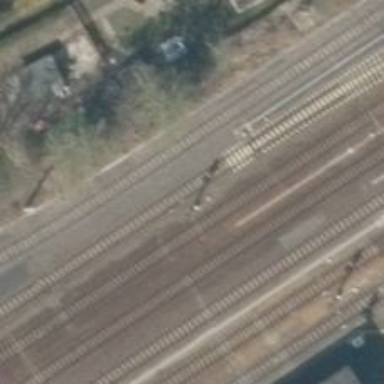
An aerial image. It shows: Siding railway line with electrified contact line for the trains.